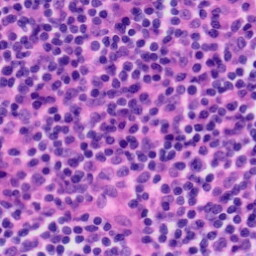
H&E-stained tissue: Tonsil